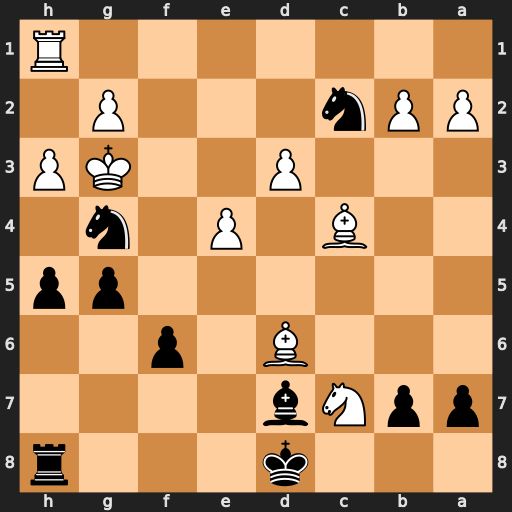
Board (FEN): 3k3r/ppNb4/3B1p2/6pp/2B1P1n1/3P2KP/PPn3P1/7R
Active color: b
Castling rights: -
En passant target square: -
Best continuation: h4+ Kf3 Nd4#